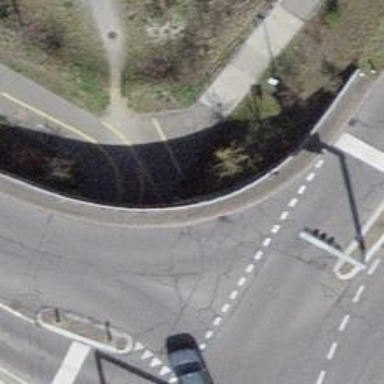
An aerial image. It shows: Tunnel path with asphalt surface.